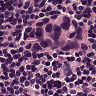
Metastatic tissue present: yes